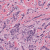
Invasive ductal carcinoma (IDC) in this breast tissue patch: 1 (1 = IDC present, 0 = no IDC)